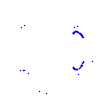
Particle: kaon